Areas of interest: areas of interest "Shang Yuzhun City"
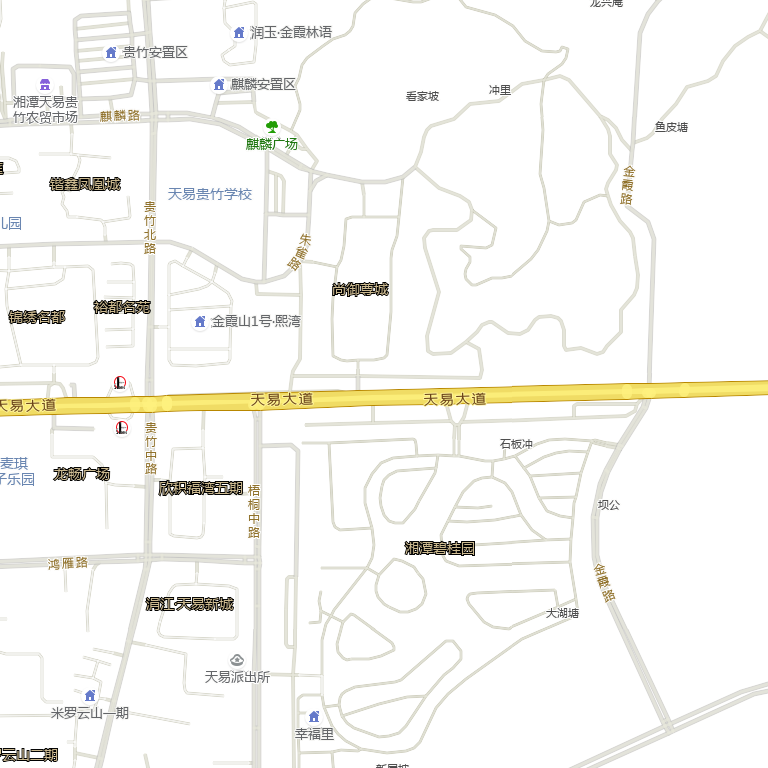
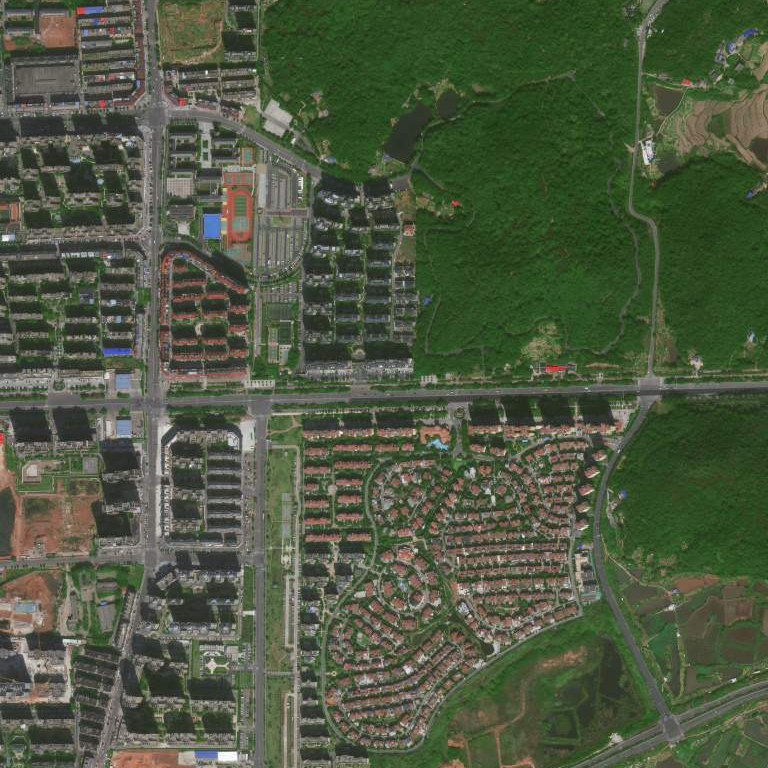